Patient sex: F
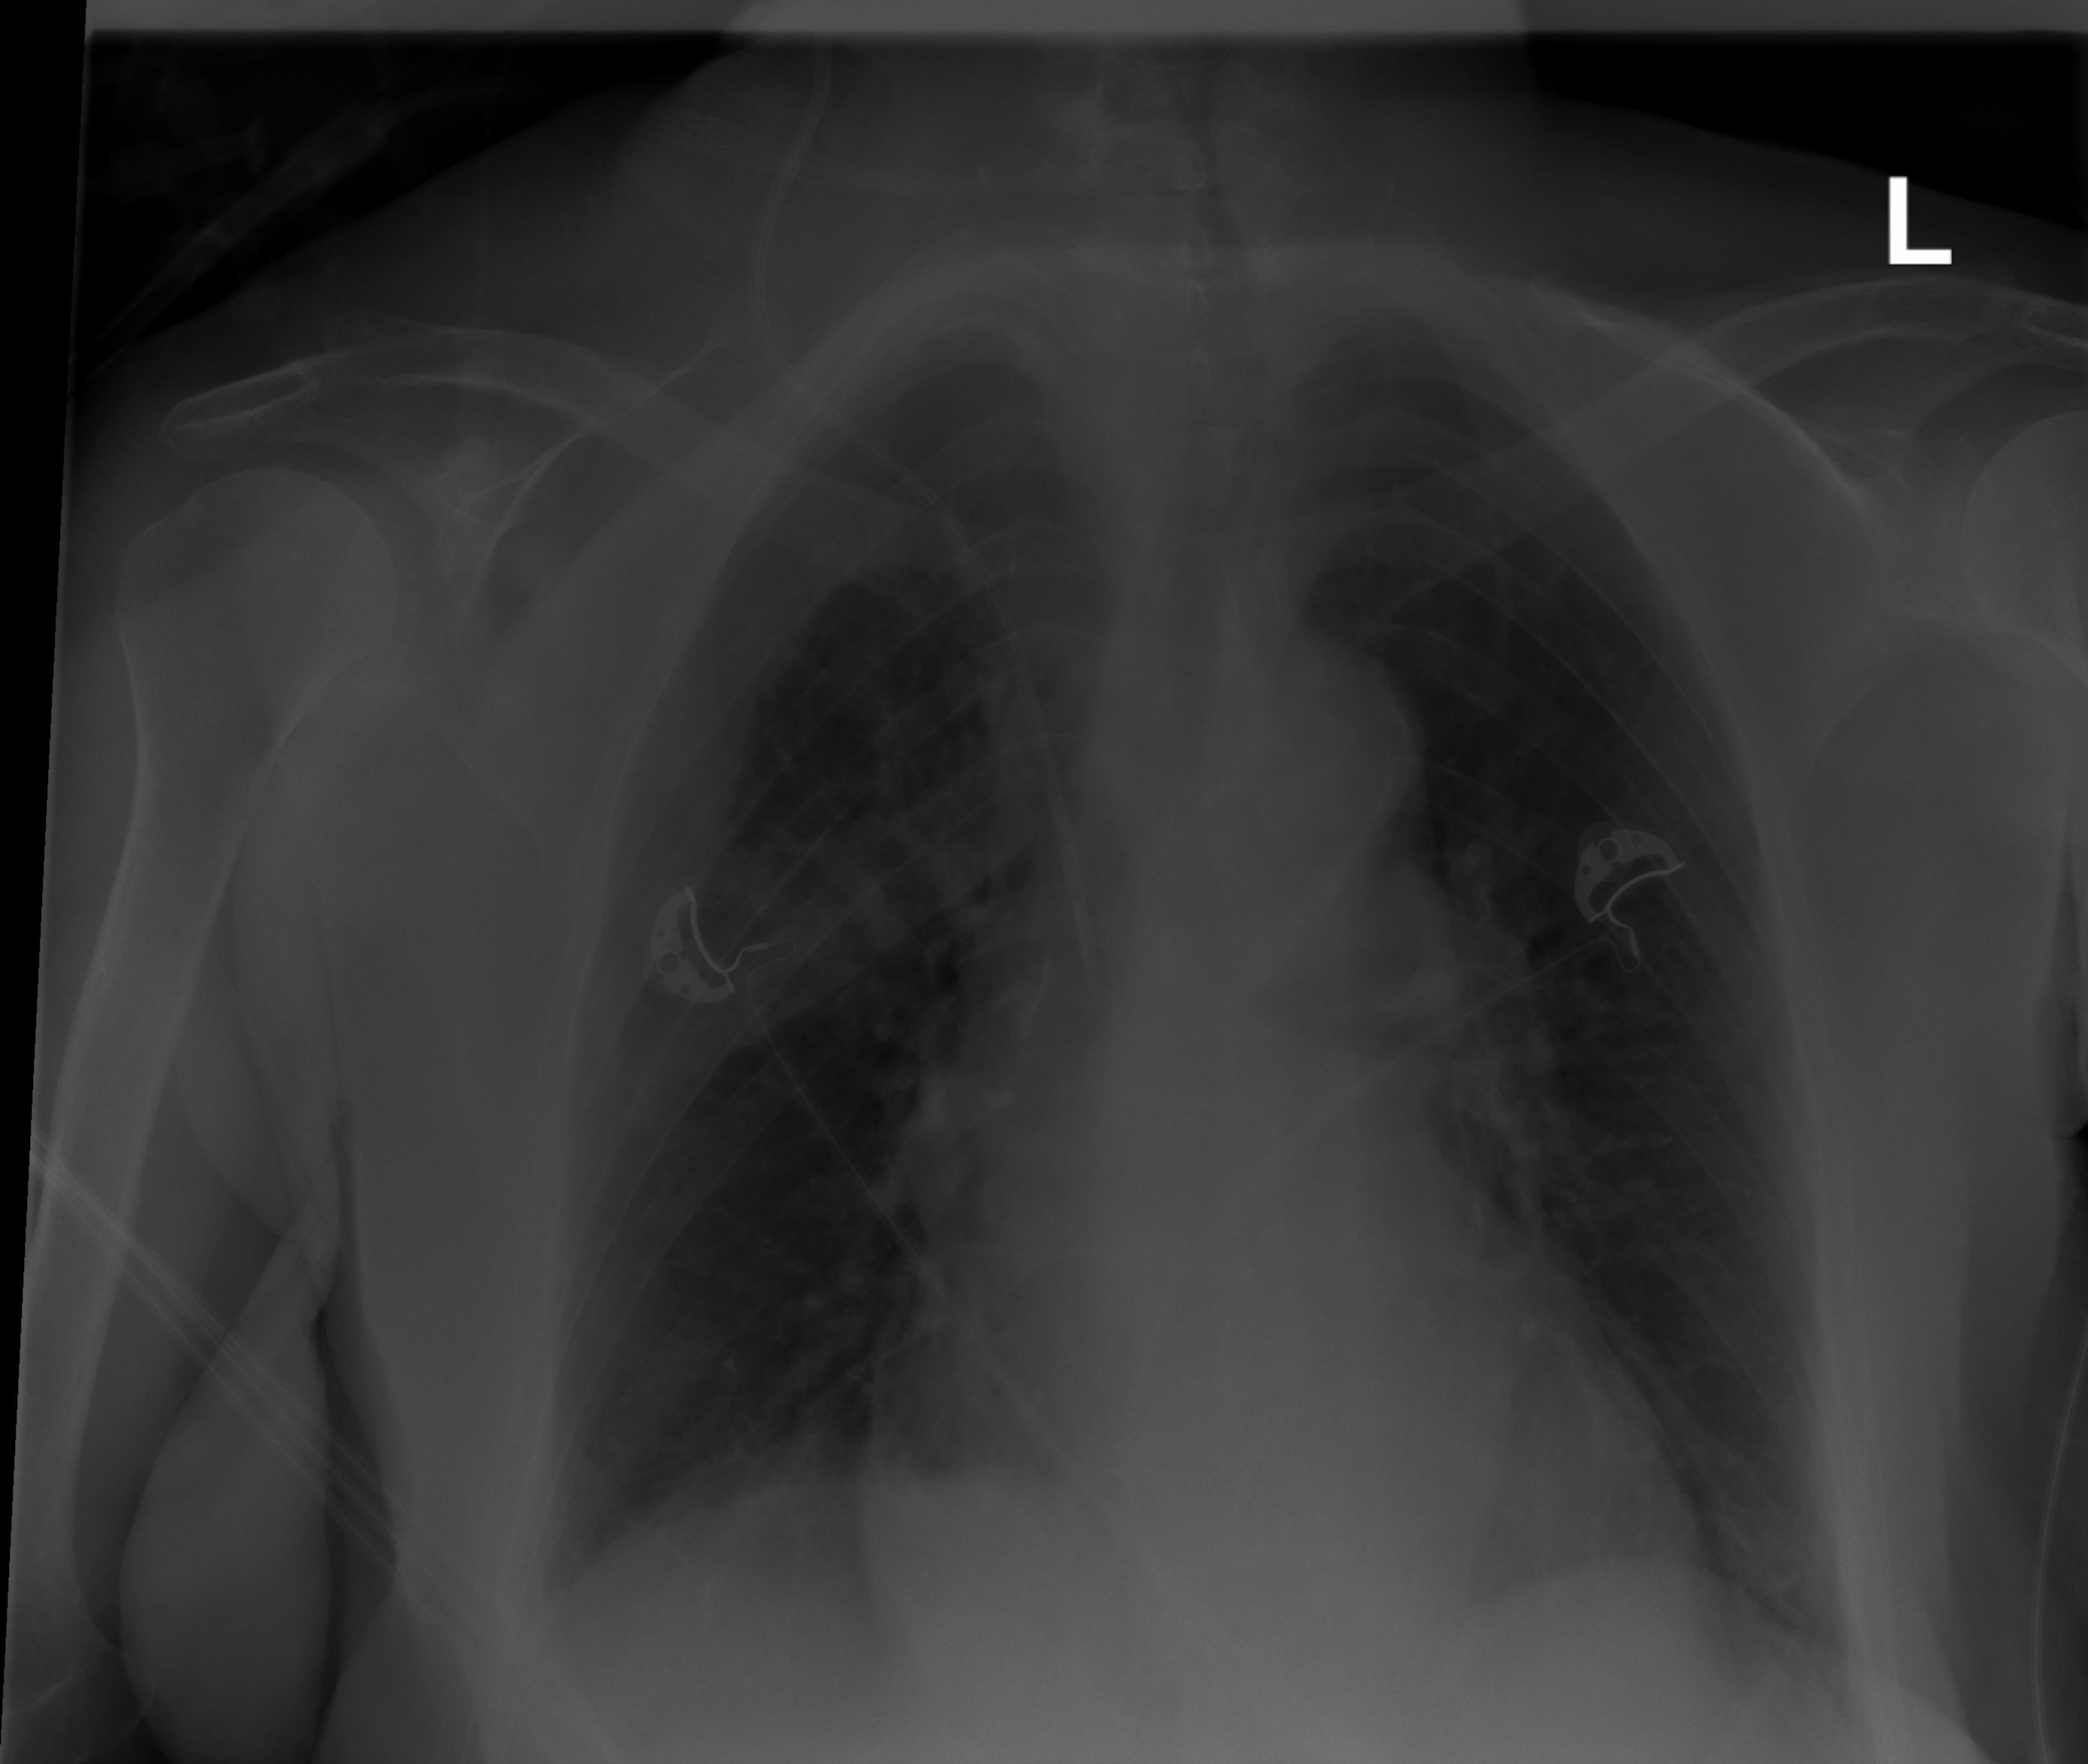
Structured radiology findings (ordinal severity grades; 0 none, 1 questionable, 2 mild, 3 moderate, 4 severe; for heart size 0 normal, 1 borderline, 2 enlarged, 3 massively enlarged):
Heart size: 1
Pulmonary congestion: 0
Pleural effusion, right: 0
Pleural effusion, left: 0
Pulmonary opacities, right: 0
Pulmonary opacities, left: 0
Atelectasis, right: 0
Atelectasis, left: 1